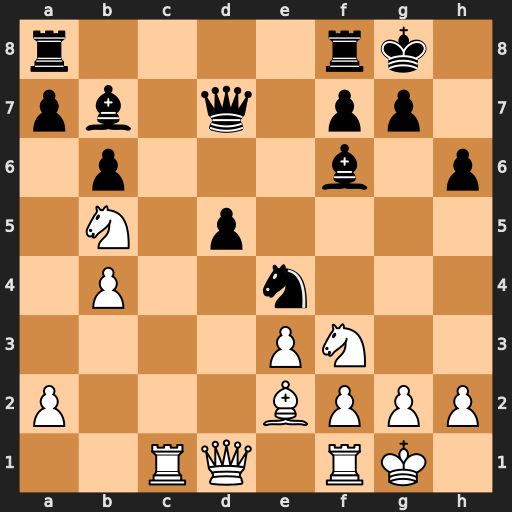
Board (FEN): r4rk1/pb1q1pp1/1p3b1p/1N1p4/1P2n3/4PN2/P3BPPP/2RQ1RK1
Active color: w
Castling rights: -
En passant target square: -
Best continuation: Rc7 Qxc7 Nxc7